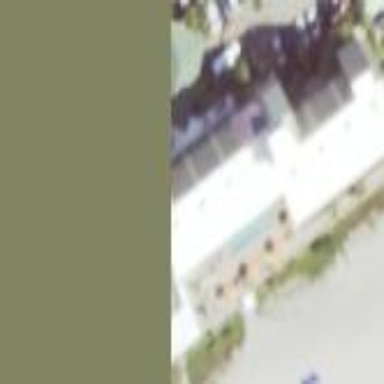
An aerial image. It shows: Commercial building that serves as hotel.